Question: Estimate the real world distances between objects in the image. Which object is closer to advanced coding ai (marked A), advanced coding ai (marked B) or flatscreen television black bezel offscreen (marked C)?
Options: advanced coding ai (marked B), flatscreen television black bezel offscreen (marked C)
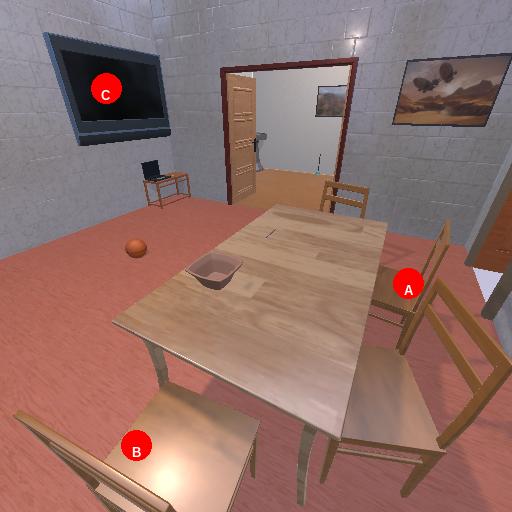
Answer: advanced coding ai (marked B)